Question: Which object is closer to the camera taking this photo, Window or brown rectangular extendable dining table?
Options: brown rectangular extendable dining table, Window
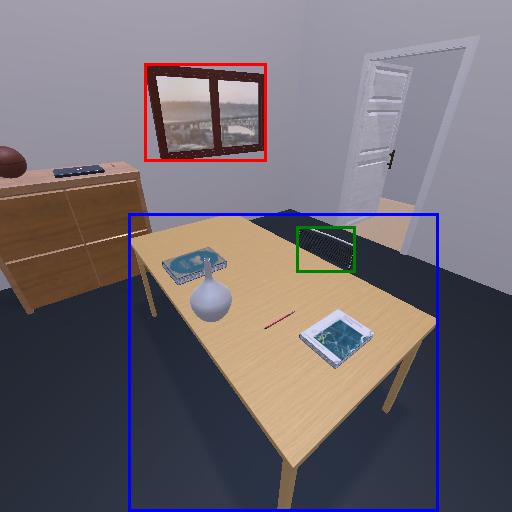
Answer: brown rectangular extendable dining table